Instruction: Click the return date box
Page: home
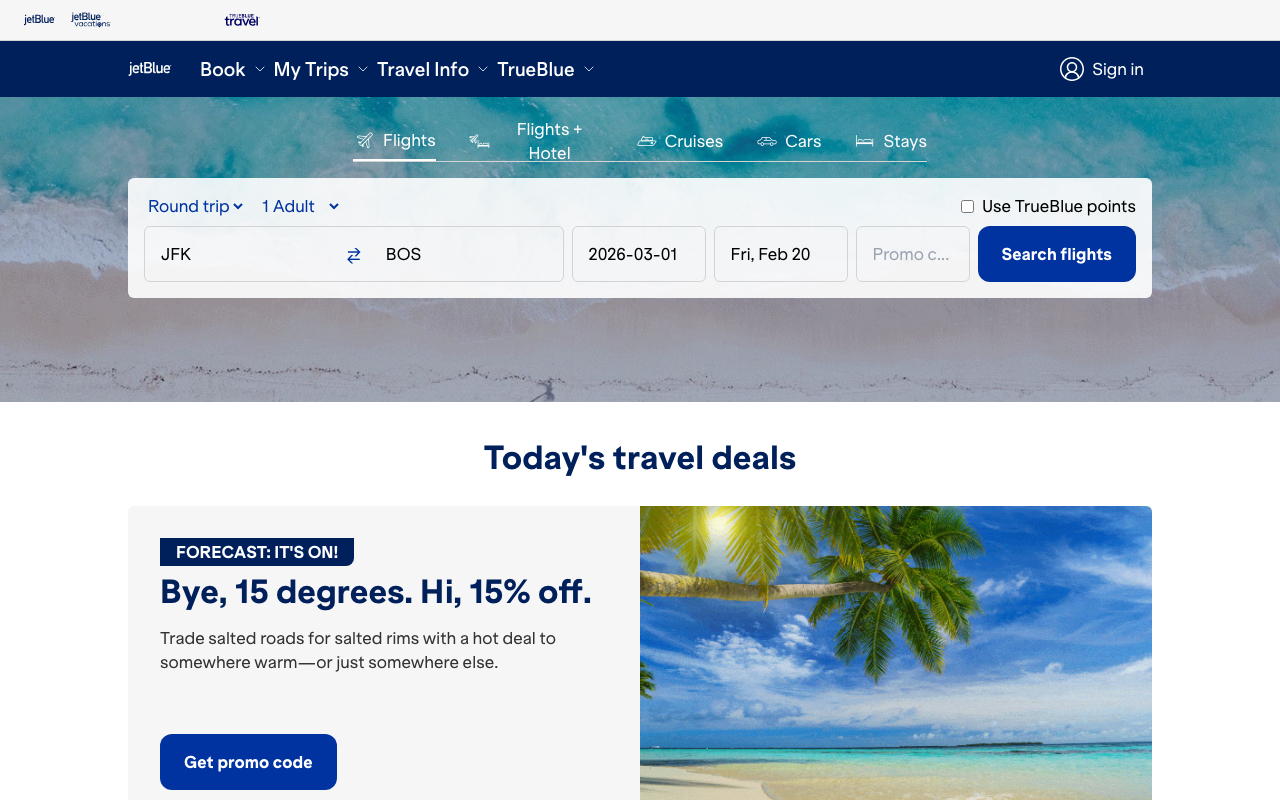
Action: click